【题型】解答题　【知识点】立体几何　【难度】easy
在矩形 $ABCD$ 中，$AB = 1$，$AC = 2$。

(1) 将矩形 $ABCD$ 绕直线 $AB$ 旋转一周，求所得几何体的表面积；

(2) 将矩形 $ABCD$ 绕直线 $AC$ 旋转一周，求所得几何体的体积。
【解答】
【答案】(1) $(6 + 2\sqrt{3})\pi$

(2) $\dfrac{7\pi}{9}$

【知识点】锥体体积的有关计算、圆柱表面积的有关计算

【分析】（1）绕$AB$边旋转，再根据圆柱的表面积公式即可得解；

（2）绕$AC$边旋转，先将四边形$BODT$绕直线$AC$旋转一周得出的几何体体积转化为圆柱与圆锥的差，再加两个圆锥的体积计算即可。

【详解】（1）若将矩形$ABCD$绕直线$AB$旋转一周，则可得到以$AD$为底面半径以$AB$为高的圆柱，

因为$AB = 1$，$AC = \sqrt{AB^2 + AD^2} = 2$，所以$AD = \sqrt{3}$。

该圆柱体的表面积为$S = 2\pi \times (\sqrt{3})^2 + 2\pi \times \sqrt{3} \times 1 = (6 + 2\sqrt{3})\pi$；

（2）

过$B$作$AC$的垂线，垂足为$M$，延长$BM$使$MP = BM$，$MP$交$AD$于$O$。

过$D$作$AC$的垂线，垂足为$N$，延长$DN$使$NQ = DN$，$NQ$交$BC$于$T$。

因为$AB = 1$，$BC = \sqrt{3}$，$AC = 2$，$\triangle ABC$以$AC$为斜边的直角三角形，

$\triangle ABC$斜边上的高$BM = NQ = \dfrac{1 \times \sqrt{3}}{2} = \dfrac{\sqrt{3}}{2}$，$AM = \sqrt{1^2 - \left(\dfrac{\sqrt{3}}{2}\right)^2} = \dfrac{1}{2}$。

若将矩形$ABCD$绕直线$AC$旋转一周，$\triangle ABO$、$\triangle CDT$旋转一周，

所得几何体为相同的两个圆锥，几何体的底面半径为$\dfrac{\sqrt{3}}{2}$，两个圆锥的高为$\dfrac{1}{2}$，

四边形$BODT$绕直线$AC$旋转一周得出的几何体体积为四边形$BQDP$绕直线$AC$旋转一周得出的圆柱体积

减去三角形$OPD$、$\triangle BQT$绕直线$AC$旋转一周得出的圆锥体积。
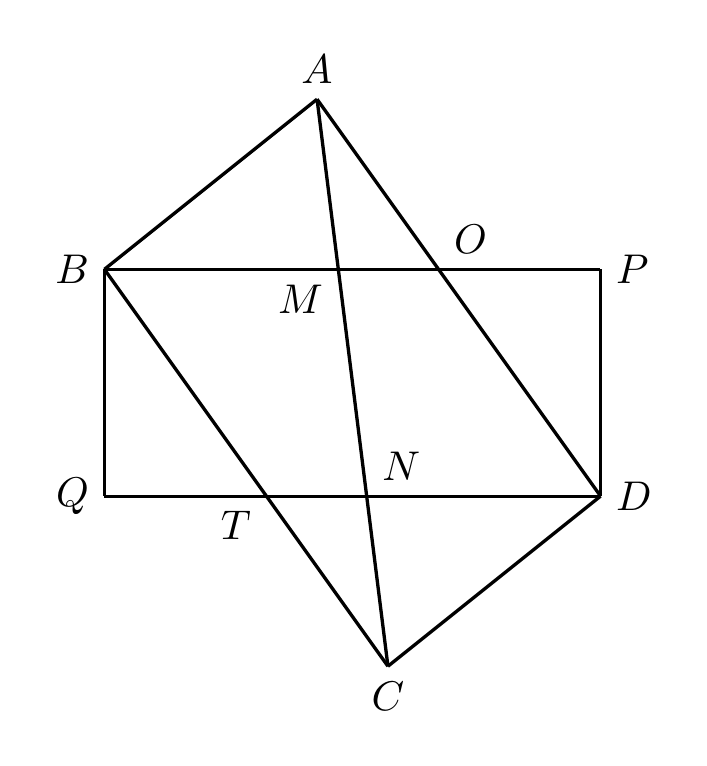